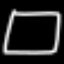
Label: square